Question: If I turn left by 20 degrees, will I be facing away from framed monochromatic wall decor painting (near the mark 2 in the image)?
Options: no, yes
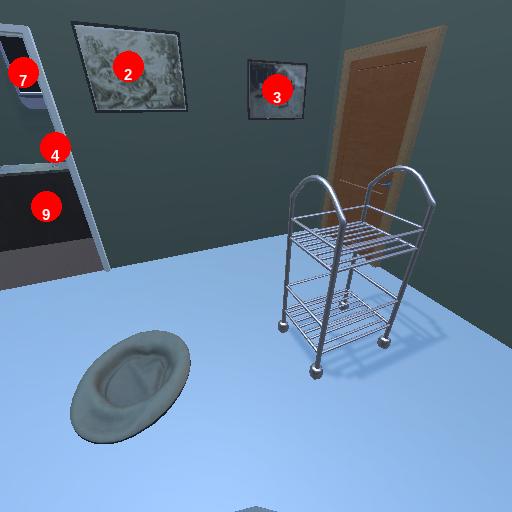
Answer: no